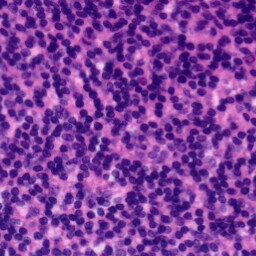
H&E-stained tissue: Tonsil